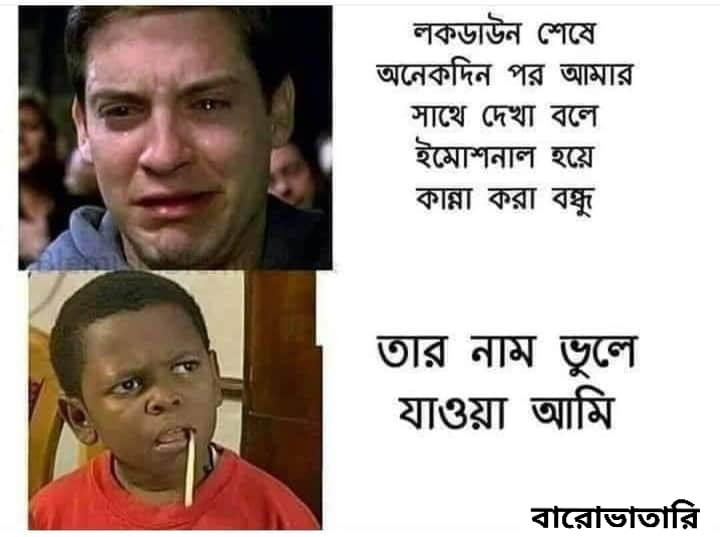
Caption: লকডাউন শেষে অনেকদিন পর আমার সাথে দেখা বলে ইমোশনাল হয়ে কান্না করা বন্ধু  তার নাম ভুলে যাওয়া আমি
Label: non-hate